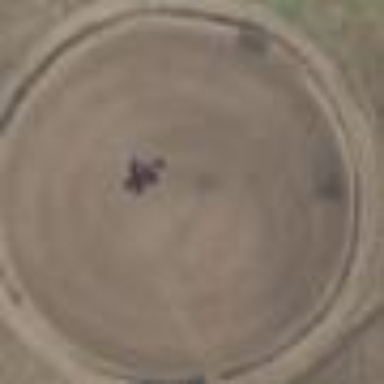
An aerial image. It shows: Equestrian track for leisure land sports.